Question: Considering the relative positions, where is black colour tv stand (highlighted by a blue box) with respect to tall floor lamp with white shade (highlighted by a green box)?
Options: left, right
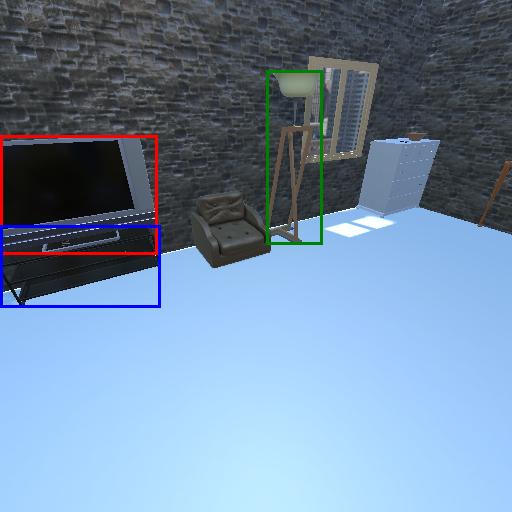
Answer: left